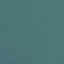
Land use / land cover: SeaLake